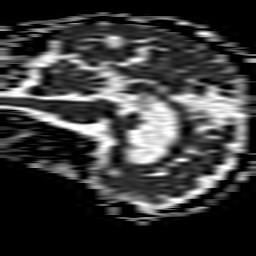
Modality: ADC
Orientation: sagittal
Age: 75
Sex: male
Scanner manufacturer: philips
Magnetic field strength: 1.5 T
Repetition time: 3.879 s
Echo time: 0.09873 s